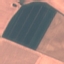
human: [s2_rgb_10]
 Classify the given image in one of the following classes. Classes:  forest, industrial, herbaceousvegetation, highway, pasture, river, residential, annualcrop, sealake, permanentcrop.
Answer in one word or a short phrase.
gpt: AnnualCrop